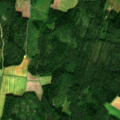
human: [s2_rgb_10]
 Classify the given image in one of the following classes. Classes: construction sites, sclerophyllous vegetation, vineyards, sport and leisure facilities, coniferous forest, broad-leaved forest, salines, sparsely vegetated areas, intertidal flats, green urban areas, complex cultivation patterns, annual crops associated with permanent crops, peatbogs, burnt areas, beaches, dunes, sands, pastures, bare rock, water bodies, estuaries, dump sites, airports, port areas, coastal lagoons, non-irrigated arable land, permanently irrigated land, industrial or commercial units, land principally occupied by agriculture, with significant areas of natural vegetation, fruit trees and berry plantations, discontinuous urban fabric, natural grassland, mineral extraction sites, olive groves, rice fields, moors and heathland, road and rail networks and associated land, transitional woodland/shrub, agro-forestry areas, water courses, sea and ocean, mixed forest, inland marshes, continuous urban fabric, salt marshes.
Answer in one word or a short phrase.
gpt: non-irrigated arable land, land principally occupied by agriculture, with significant areas of natural vegetation, coniferous forest, mixed forest